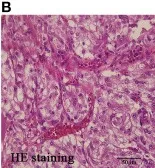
HE staining revealed small nests of chief cells with small and interspersed blood vessels(x 400) (B).
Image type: pathology (h&e)